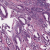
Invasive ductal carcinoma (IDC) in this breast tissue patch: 1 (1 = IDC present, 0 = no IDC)